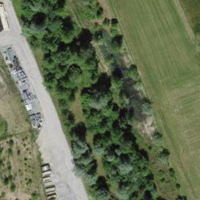
EUNIS habitat code: 56
Species observed at this site:
Frangula alnus